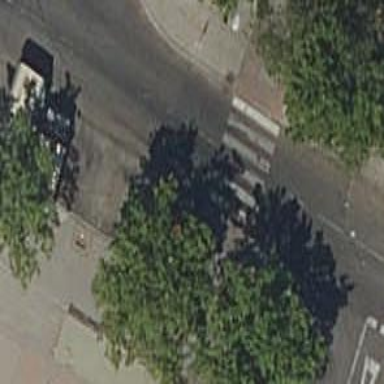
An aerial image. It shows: Uncontrolled road crossing with markings.